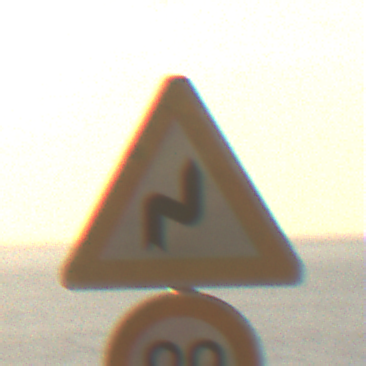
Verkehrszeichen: DoppelkurveRechts
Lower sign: Geschwindigkeit90
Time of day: SunriseSunset
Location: Outdoor (Nature)
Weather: PartlyCloudy
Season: NotSpecified
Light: Natural